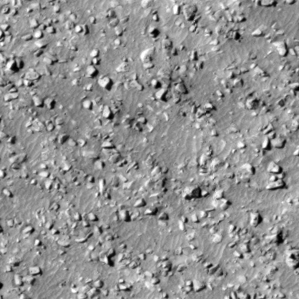
Label: non_frost